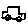
Label: car